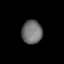
Tissue: lung
Cell type: Epithelial cells
Senescence score: 0.1542
Nuclear area (px): 475
Mean DAPI intensity: 112.137